Question: The segue runs but the app crashes with the above error. Why do I get this 'no segue with identifier' message? I defined the segue Identifier.

Here is the viewDidAppear method
'''
- (void)viewDidAppear:(BOOL)animated
{
[self performSegueWithIdentifier:@"showAlerting" sender:self];
}
- (void)prepareForSegue:(UIStoryboardSegue *)segue sender:(id)sender
{
if ([[segue identifier] isEqualToString:@"showAlerting"])
{
NSLog(@"Logging showAlerting");
}
}
'''
I got these log messages
'''
2015-03-28 20:04:33.025 xxxx[3684:741007] Logging showAlerting
2015-03-28 20:04:33.046 xxxx[3684:741007] xxxxxxxx,,
2015-03-28 20:04:33.111 xxxx[3684:741007] lat: xxx
2015-03-28 20:04:33.112 xxxx[3684:741007] lon: xxx
2015-03-28 20:04:33.798 xxxx[3684:741007] *** Terminating app due to uncaught exception 'NSInvalidArgumentException', reason: 'Receiver (<ViewController: 0x17d38930>) has no segue with identifier 'showAlerting''
*** First throw call stack:
(0x2c1a15a7 0x39d87c77 0x2f9830df 0xebde7 0x2f6bb37b 0x2f6bb837 0x2f9701bb 0x2fd00e89 0x2f9726ff 0x2f7b5baf 0x2f7b5a4f 0x2f7b5525 0x2f6d9201 0x2f6d9117 0x2f0d363b 0x276187 0x279e9d 0x2c167891 0x2c165fb1 0x2c0b2b51 0x2c0b2963 0x335f11a9 0x2f704c91 0xea5f5 0x3a330aaf)
libc++abi.dylib: terminating with uncaught exception of type NSException
'''
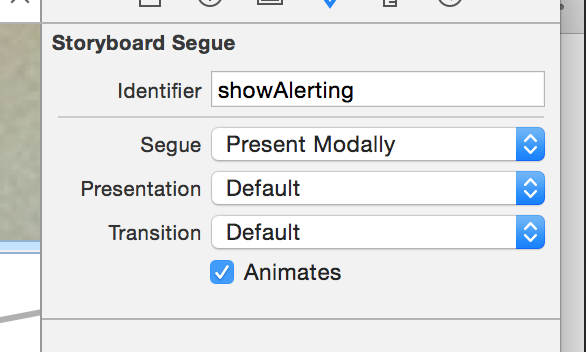
Answer: The problem is that you have two instances of the same class in the storyboard; one with the segue, and one without. The controller that's being segued to needs to be a different class than the one you're segueing from.